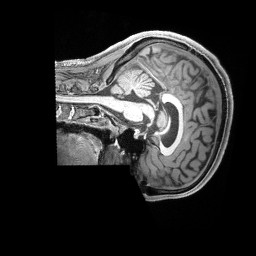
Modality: T1w
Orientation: sagittal
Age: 20
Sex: male
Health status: healthy
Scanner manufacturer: siemens
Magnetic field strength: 3 T
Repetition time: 2.4 s
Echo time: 0.00228 s